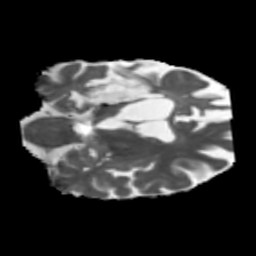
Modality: MD
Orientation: coronal
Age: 58
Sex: male
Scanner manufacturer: siemens
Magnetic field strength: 3 T
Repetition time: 5.47 s
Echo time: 0.0854 s